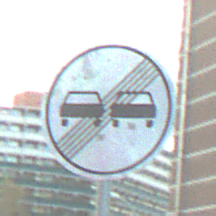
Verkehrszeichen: EndeUeberholverbot
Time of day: MorningAfternoon
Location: Outdoor (Urban)
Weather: PartlyCloudy
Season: NotSpecified
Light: Natural